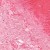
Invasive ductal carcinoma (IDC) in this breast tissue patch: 0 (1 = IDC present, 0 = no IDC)